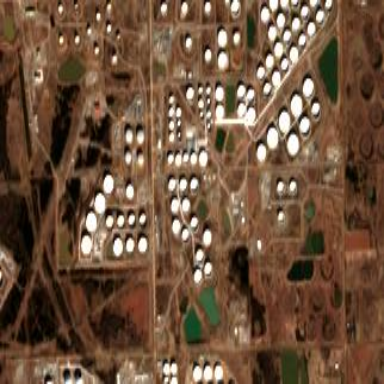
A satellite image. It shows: Industrial area with petroleum terminal surrounded by fence.